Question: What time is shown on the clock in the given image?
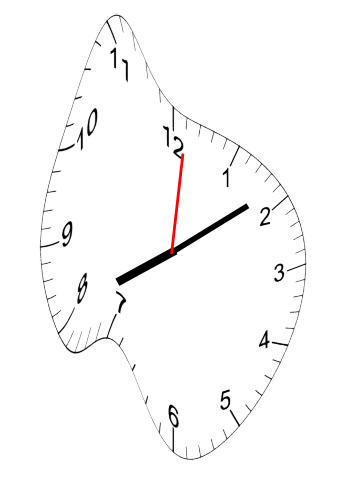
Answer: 08:09:01